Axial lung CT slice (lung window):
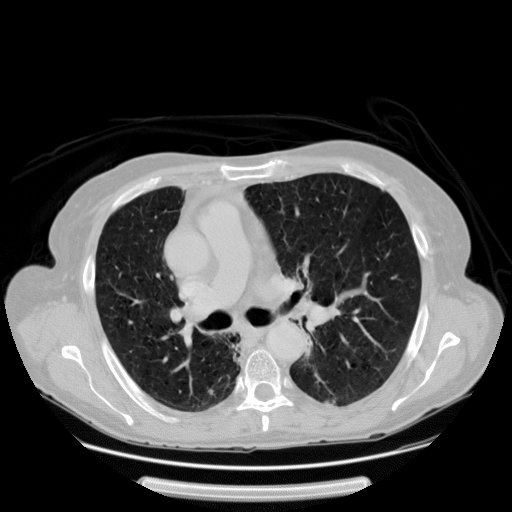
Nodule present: no